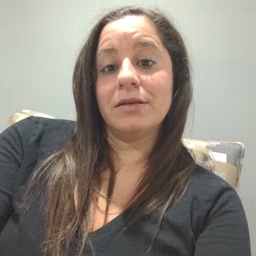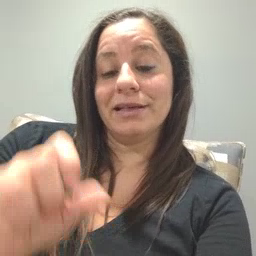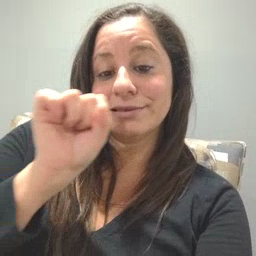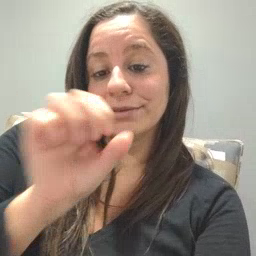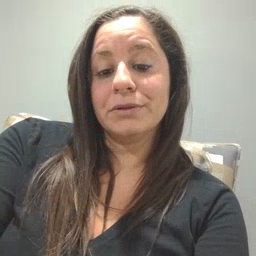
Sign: carrot